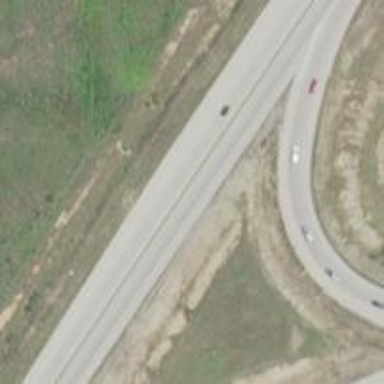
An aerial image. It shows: This image shows trunk highway that functions as expressway.